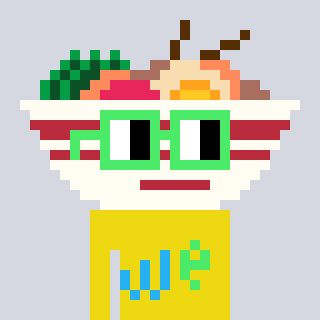
a pixel art character with square light green glasses, a noodles-shaped head and a yellow-colored body on a cool background